Interaction volume radius: 5 \u00c5
Interaction volume height: 30 \u00c5
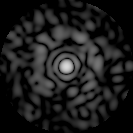
Disorder parameter: 0.8502